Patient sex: M
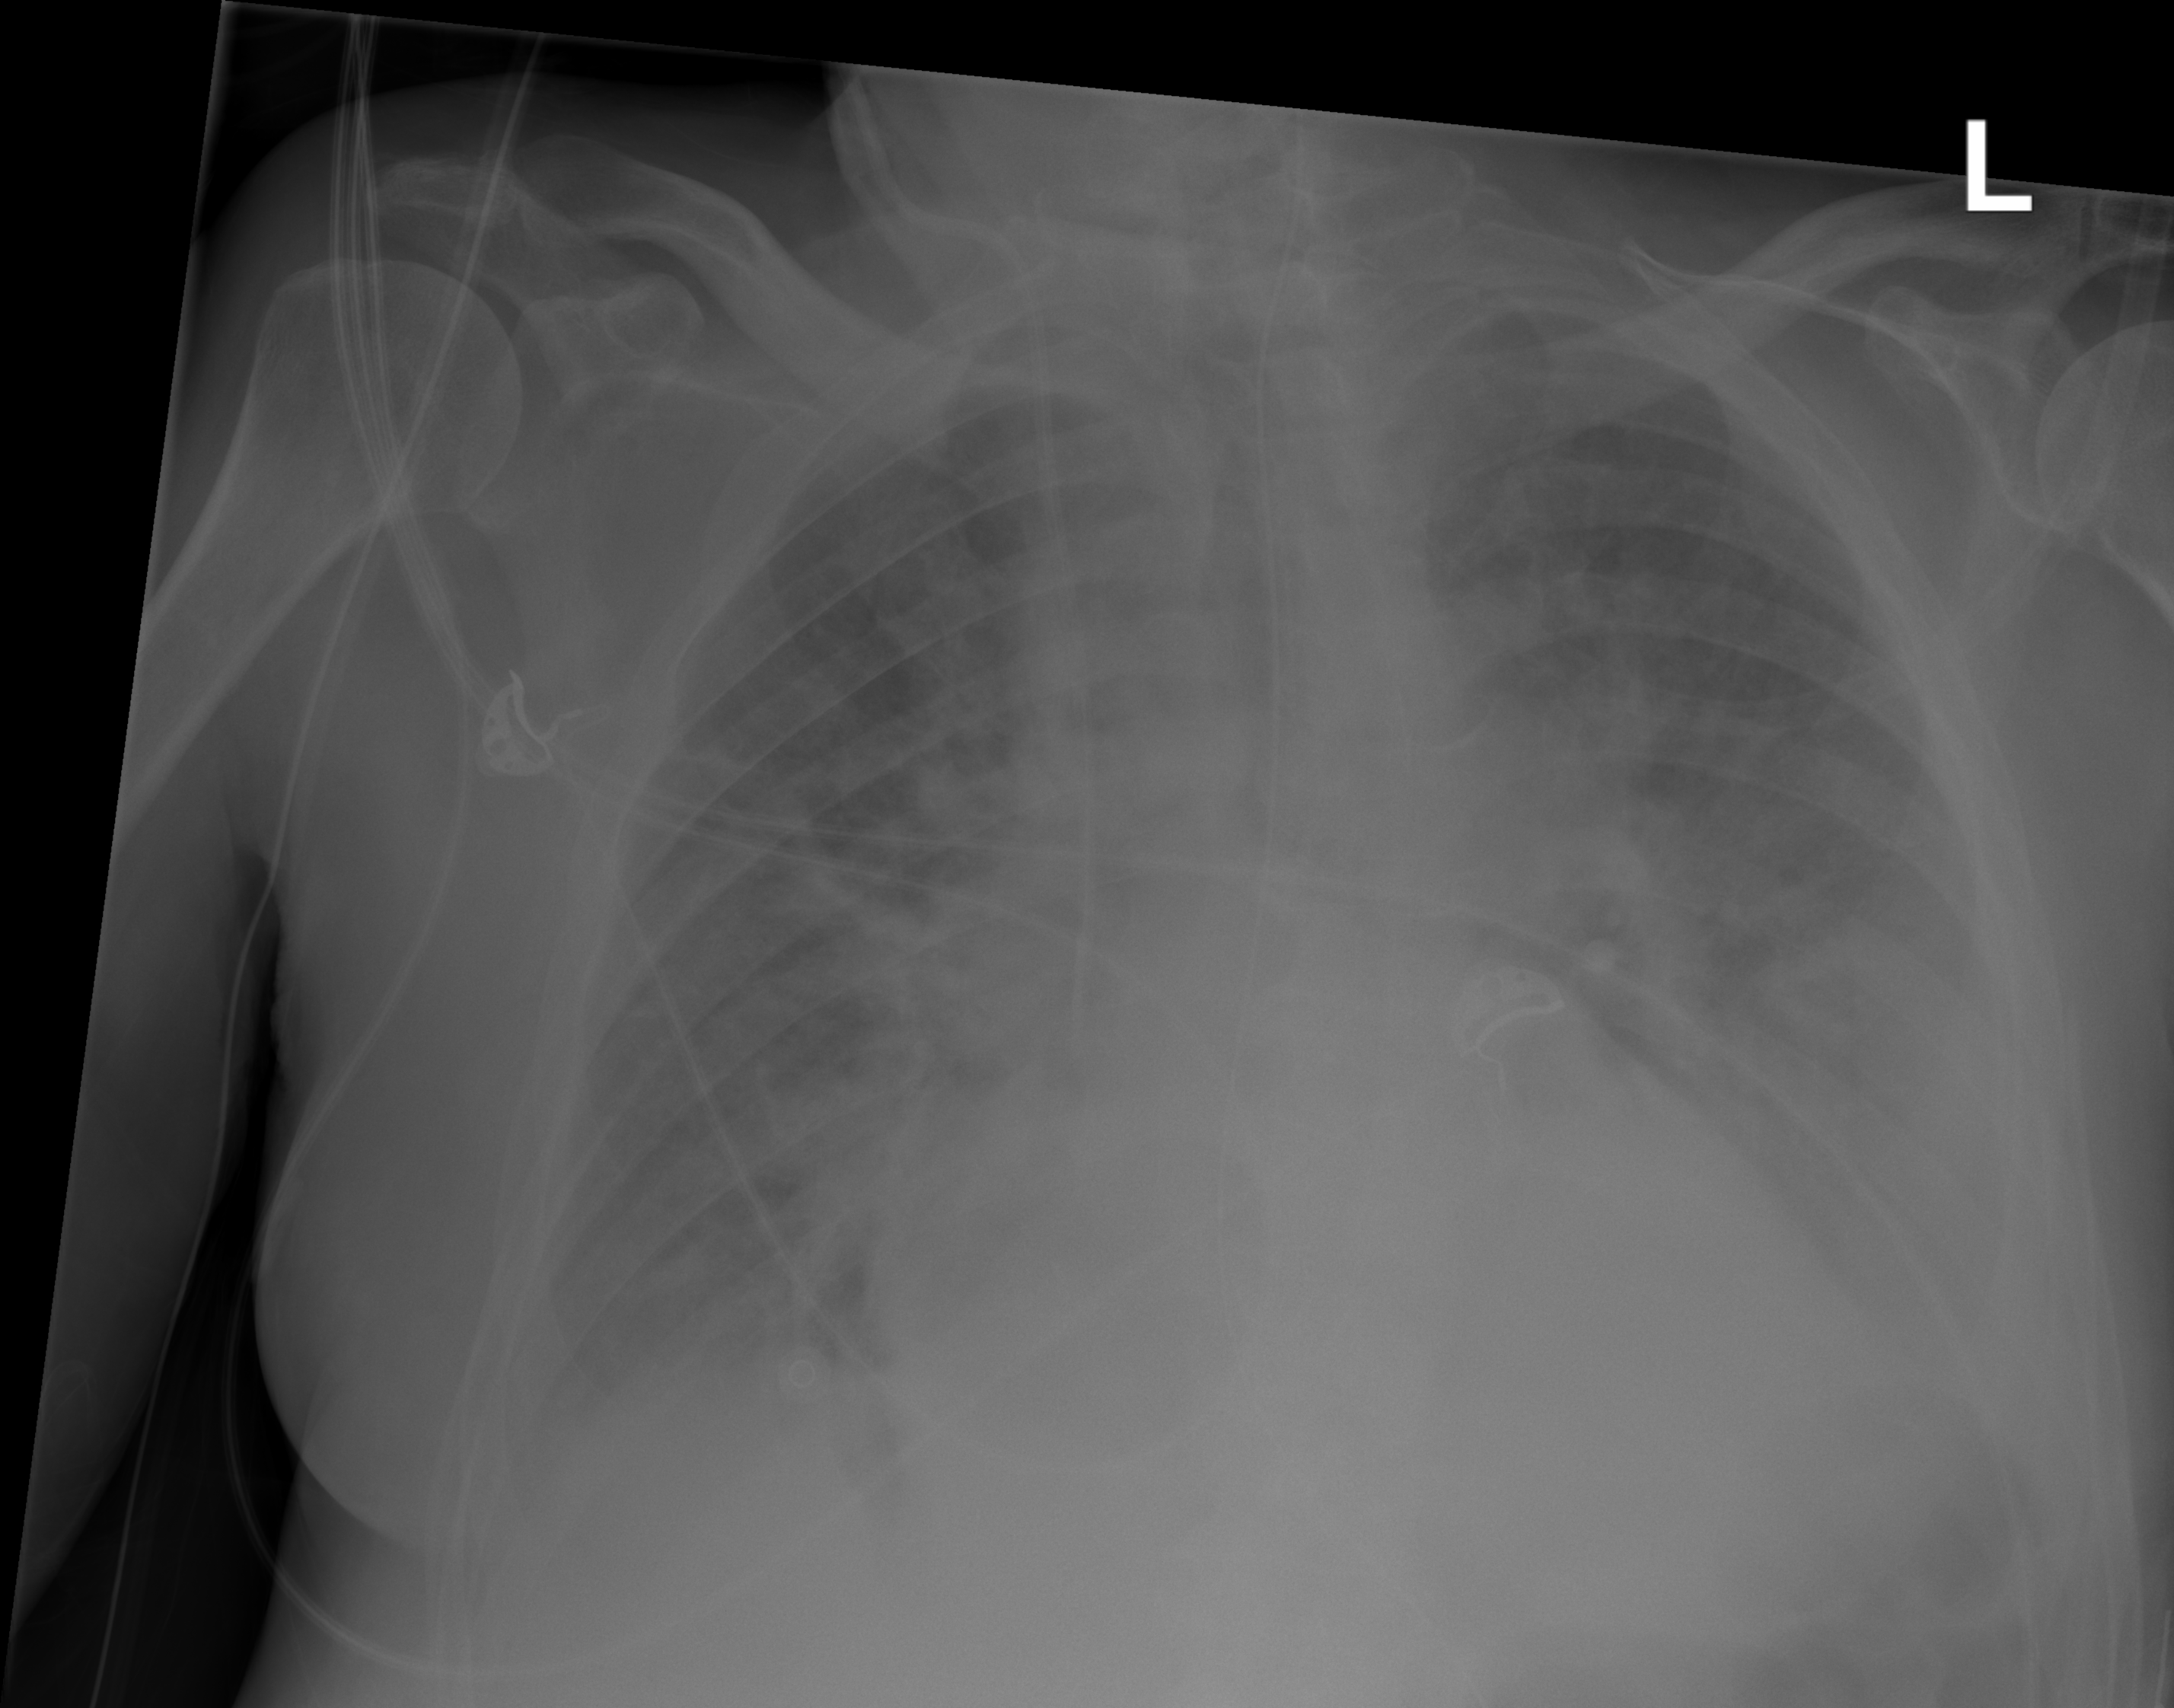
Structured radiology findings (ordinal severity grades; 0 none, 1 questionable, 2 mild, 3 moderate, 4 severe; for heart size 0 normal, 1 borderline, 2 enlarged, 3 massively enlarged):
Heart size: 2
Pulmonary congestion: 3
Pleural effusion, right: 2
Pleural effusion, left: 3
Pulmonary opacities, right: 1
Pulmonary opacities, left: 1
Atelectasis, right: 2
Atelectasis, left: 2